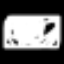
Label: palm tree